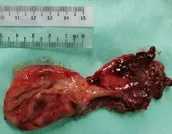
excised omental cyst.
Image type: medical_photograph (other_medical_photograph)